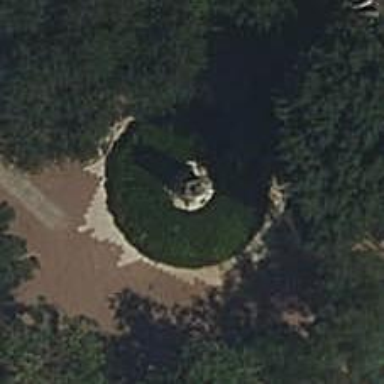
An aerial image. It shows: Historic monument.